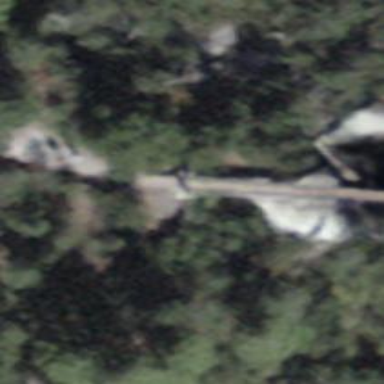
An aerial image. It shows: Simple-suspension bridge over path.